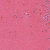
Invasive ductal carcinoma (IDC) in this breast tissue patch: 0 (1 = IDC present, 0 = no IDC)